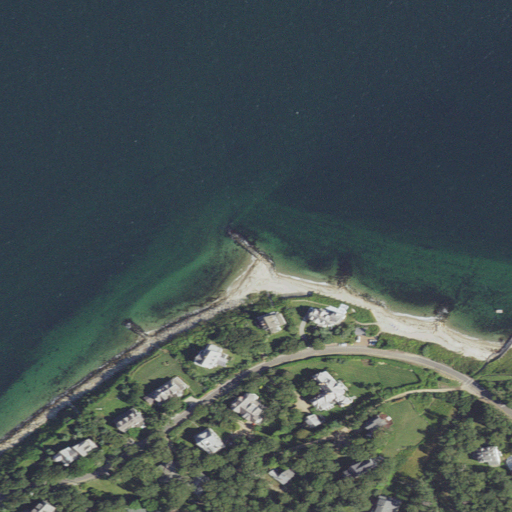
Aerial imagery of cape in Massachusetts named West Chop containing open water, low intensity development, medium intensity development, open development, barren land, high intensity development, and deciduous forest